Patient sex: M
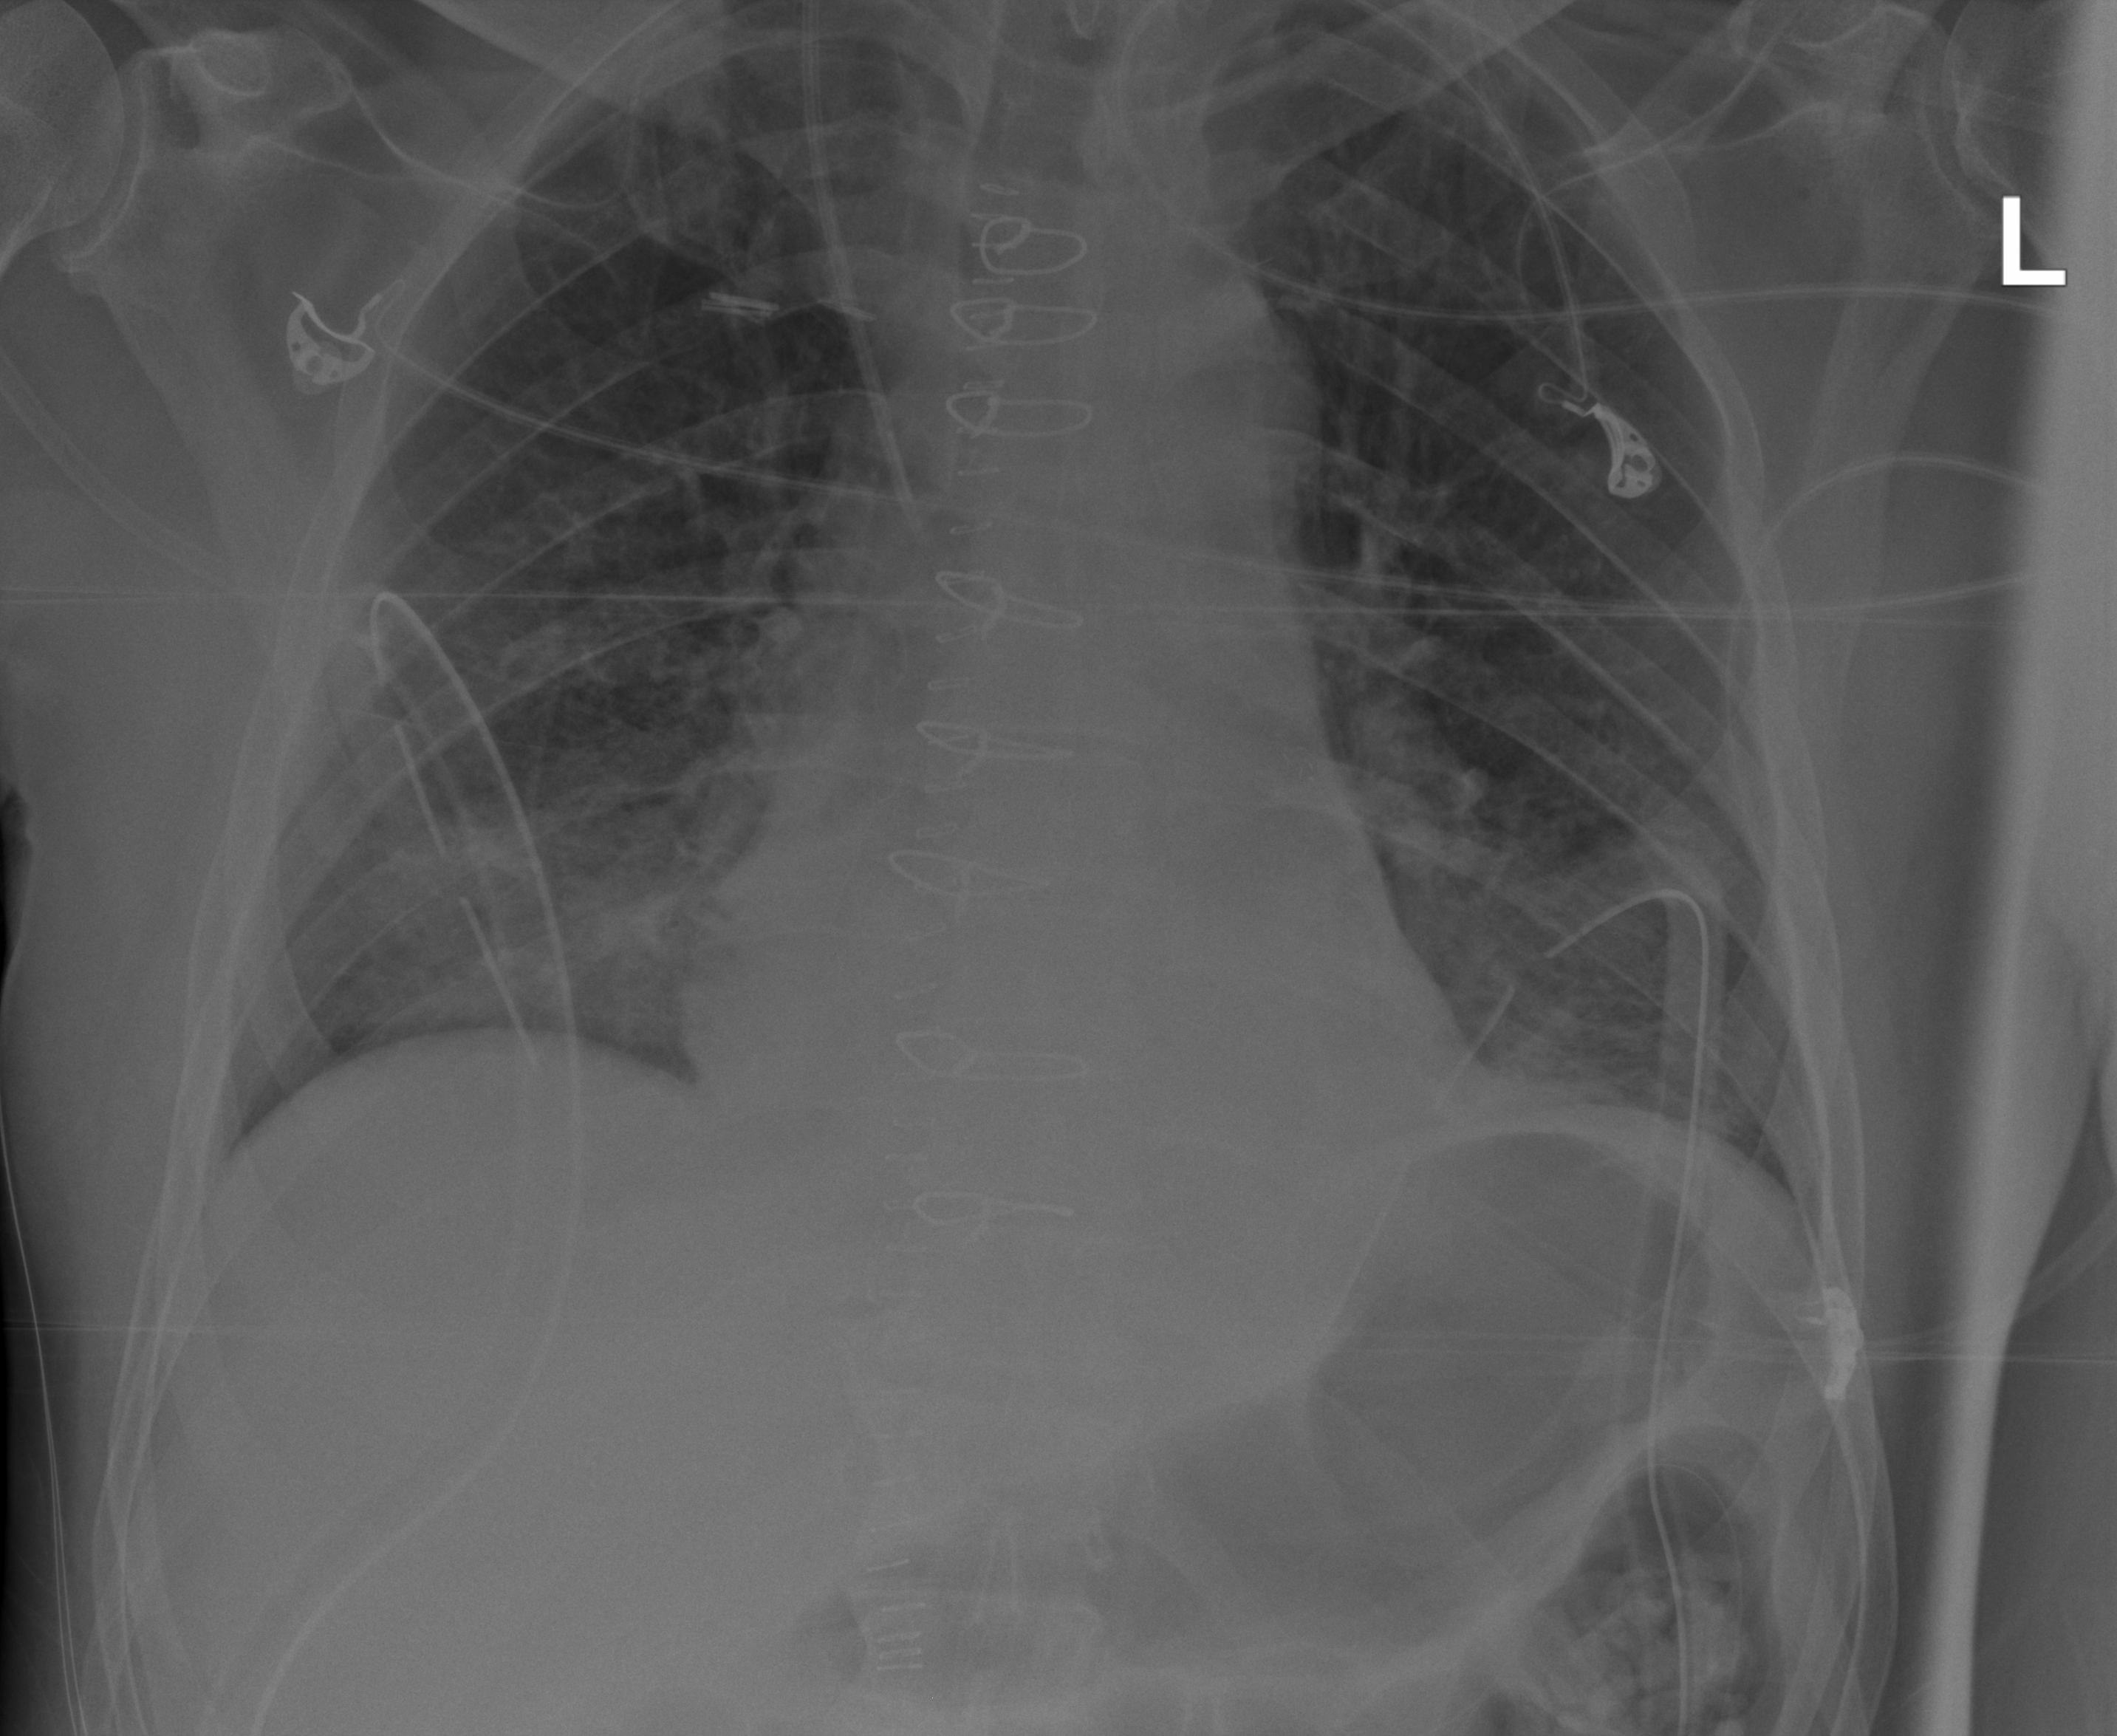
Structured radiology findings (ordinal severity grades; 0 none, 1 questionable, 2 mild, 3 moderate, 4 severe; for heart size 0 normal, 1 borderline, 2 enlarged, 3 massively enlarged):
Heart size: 0
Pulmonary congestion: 2
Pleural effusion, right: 0
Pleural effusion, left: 0
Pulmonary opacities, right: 2
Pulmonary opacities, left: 2
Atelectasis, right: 2
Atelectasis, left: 2